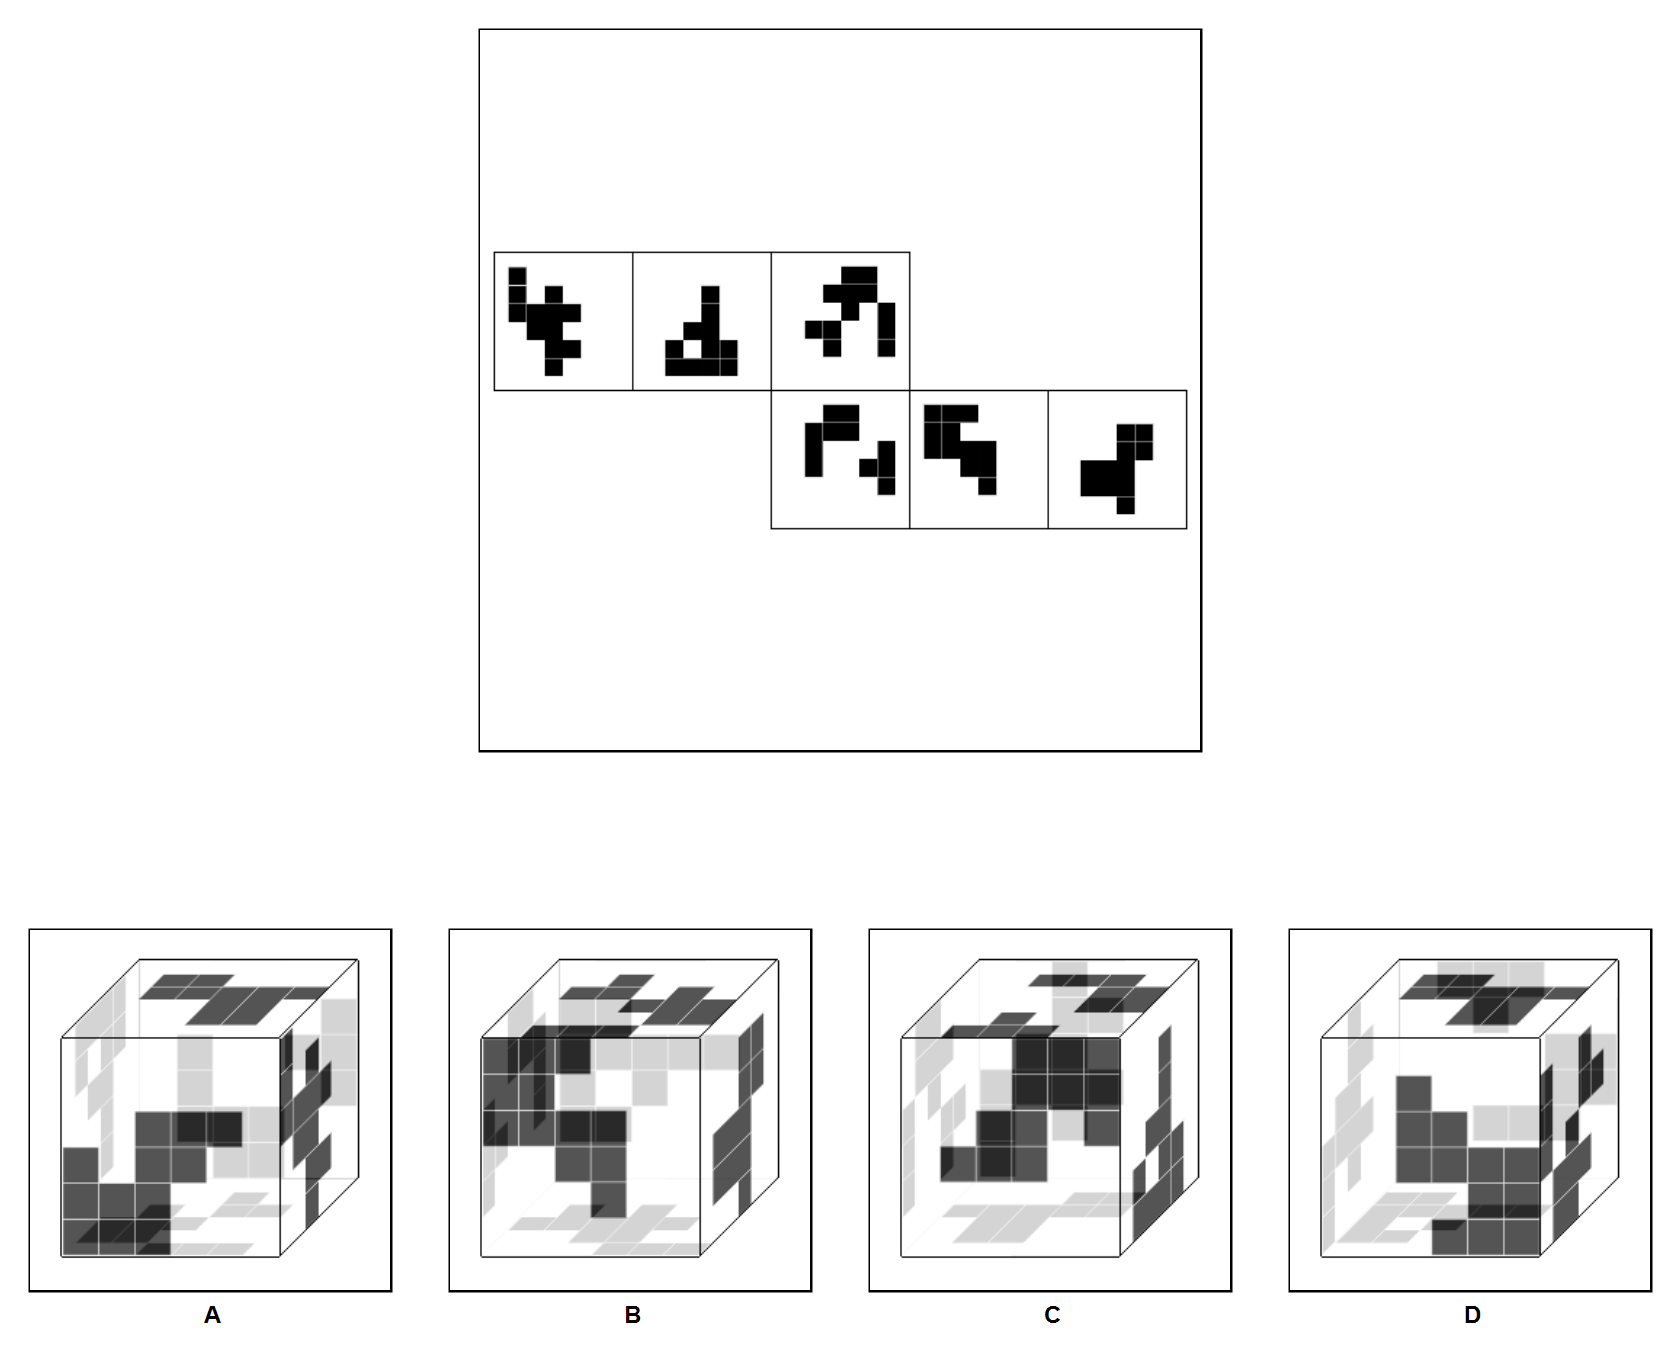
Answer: B